Question: '''
select
picks.'fbid',
picks.'time',
categories.'name' as cname,
options.'name' as oname,
users.'name'
from
picks
left join categories
on (categories.'id' = picks.'cid')
left join options
on (options.'id' = picks.oid)
left join users
on (users.fbid = picks.'fbid')
order by
time desc
'''
that query returns a result that like:

my question is.... I would like to modify the query to select only DISTINCT fbid's. (perhaps the first row only sorted by time)
can someone help with this?
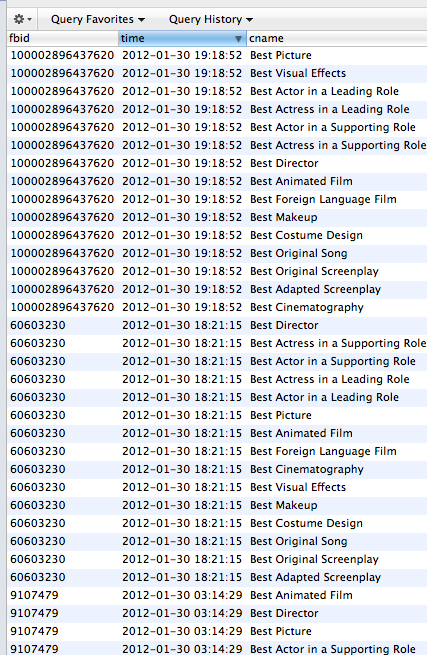
Answer: '''
select
p2.fbid,
p2.time,
c.'name' as cname,
o.'name' as oname,
u.'name'
from
( select p1.fbid,
min( p1.time ) FirstTimePerID
from picks p1
group by p1.fbid ) as FirstPerID
JOIN Picks p2
on FirstPerID.fbid = p2.fbid
AND FirstPerID.FirstTimePerID = p2.time
LEFT JOIN Categories c
on p2.cid = c.id
LEFT JOIN Options o
on p2.oid = o.id
LEFT JOIN Users u
on p2.fbid = u.fbid
order by
time desc
'''
I don't know why you originally had LEFT JOINs, as it appears that all picks must be associated with a valid category, option and user... I would then remove the left, and change them to INNER joins instead.
The first inner query grabs for each fbid, the FIRST entry time which will result in a single entity for the FBID. From that, it re-joins to the picks table for the same ID and timeslot... then continues for the rest of the category, options, users join criteria of that single entry.